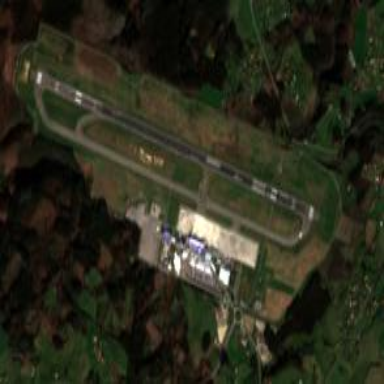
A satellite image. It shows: International public aerodrome.